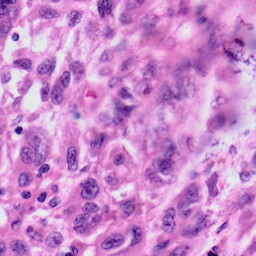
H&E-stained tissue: Skin